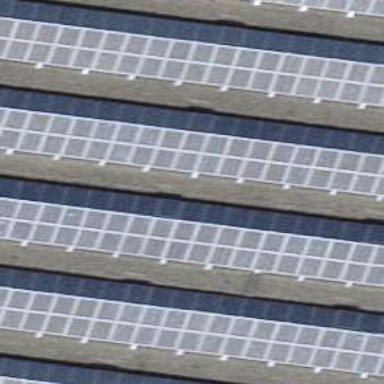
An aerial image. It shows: Solar photovoltaic panel generator.